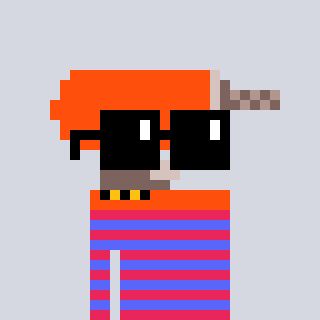
a pixel art character with square black sunglasses, a drill-shaped head and a purple-colored body on a cool background